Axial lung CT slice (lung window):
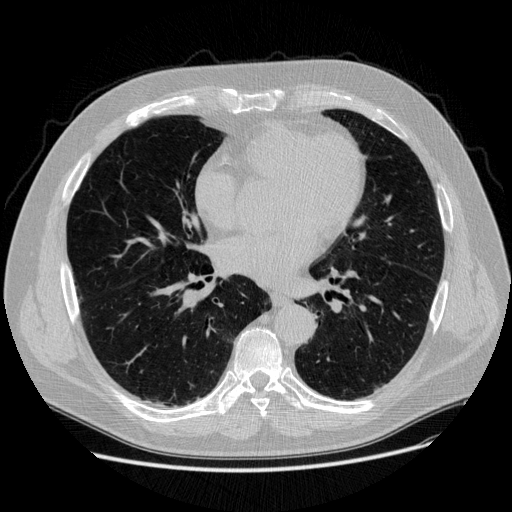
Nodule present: no